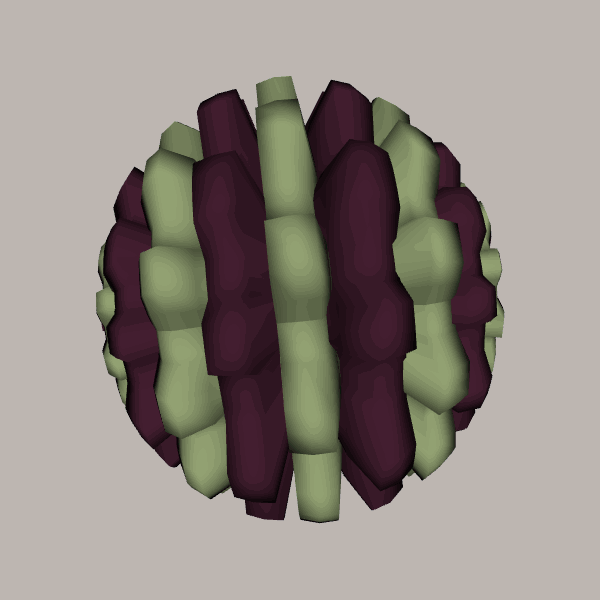
Background: light